Question: I have this code that was remade to be a project file. it runs fine before it was turned into a project file. the main error is linker error stating that some of the struct variables are being duplicated, which from my experience before would be fixed if i add some extern to it, but to my surprise it didn't to the trick and nothing really changed.
NOTE:
I am using turbo C as a compiler
the variables that are duplicated are:
root, temp, t2, and t1

'''
#ifndef BSTDLL_H
#define BSTDLL_H
#include<stdio.h>
#include<stdlib.h>
struct btnode
{
int value;
struct btnode *l;
struct btnode *r;
}*root = NULL, *temp = NULL, *t2, *t1;
void delete1();
void insert();
void delete();
void create();
void search(struct btnode *t);
void search1(struct btnode *t,int data);
int smallest(struct btnode *t);
int largest(struct btnode *t);
void print(struct btnode *t, int x, int i, int y);
#endif
'''
'''
#include "BSTDLL.h"
#include<stdio.h>
#include<stdlib.h>
void print(struct btnode *t, int x, int i, int y){
i = i / 2 + 2;
if (root == NULL){
printf("No elements in a tree to display");
return;
}
if(y > 6){
return;
}else{
if (t->l != NULL){
print(t->l, (x - i), i, (y + 1));
}
gotoxy(x, y * 2);
printf("%d ", t->value);
if (t->r != NULL){
print(t->r, (x + i), i, (y + 1));
}
}
}
'''
'''
#include "BSTDLL.h"
#include<stdio.h>
#include<stdlib.h>
/* To insert a node in the tree */
void insert()
{
create();
if (root == NULL)
root = temp;
else
search(root);
}
/* To create a node */
void create(){
int data;
printf("Enter value: ");
scanf("%d", &data);
temp = (struct btnode *)malloc(1*sizeof(struct btnode));
temp->value = data;
temp->l = temp->r = NULL;
}
/* Function to search the appropriate position to insert the new node */
void search(struct btnode *t){
if ((temp->value > t->value) && (t->r != NULL)) /* value more than root node value insert at right */
search(t->r);
else if ((temp->value > t->value) && (t->r == NULL))
t->r = temp;
else if ((temp->value < t->value) && (t->l != NULL)) /* value less than root node value insert at left */
search(t->l);
else if ((temp->value < t->value) && (t->l == NULL))
t->l = temp;
}
'''
'''
#include "BSTDLL.h"
#include<stdio.h>
#include<stdlib.h>
/* To check for the deleted node */
void delete()
{
int data;
if (root == NULL)
{
printf("No elements in a tree to delete");
return;
}
printf("Enter the data to be deleted : ");
scanf("%d", &data);
t1 = root;
t2 = root;
search1(root, data);
}
'''
'''
#include "BSTDLL.h"
#include<stdio.h>
#include<stdlib.h>
struct btnode *root = NULL, *temp = NULL, *t2, *t1;
void main(){
int ch;
clrscr();
while(1){
printf("
OPERATIONS ---");
printf("
1 - Insert
");
printf("2 - Delete
");
printf("3 - Exit
");
printf("
Choice : ");
scanf("%d", &ch);
switch (ch)
{
case 1:
insert();
clrscr();
print(root, 40, 30, 2);
break;
case 2:
delete();
clrscr();
print(root, 40, 30, 2);
break;
case 3:
exit(0);
default :
printf("Wrong choice");
break;
}
}
}
'''
p.s I have omitted the other function as they maybe irrelevant in my dilemma here.
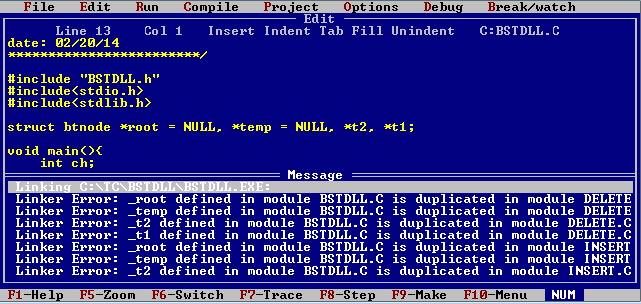
Answer: Header :
change
'''
struct btnode
{
int value;
struct btnode *l;
struct btnode *r;
}*root = NULL, *temp = NULL, *t2, *t1;
'''
to
'''
struct btnode
{
int value;
struct btnode *l;
struct btnode *r;
};
extern struct btnode *root, *temp, *t2, *t1;
'''
main.c
add
'''
struct btnode *root = NULL, *temp = NULL, *t2, *t1;
'''